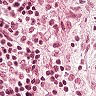
Metastatic tissue present: no